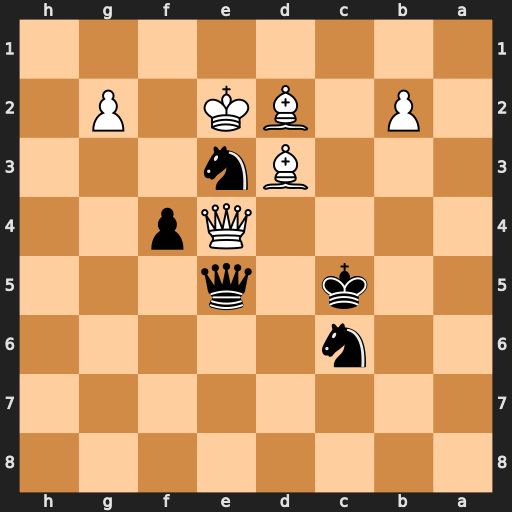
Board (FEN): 8/8/2n5/2k1q3/4Qp2/3Bn3/1P1BK1P1/8
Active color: b
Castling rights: -
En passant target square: -
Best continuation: Qh5+ Kf2 Ng4+